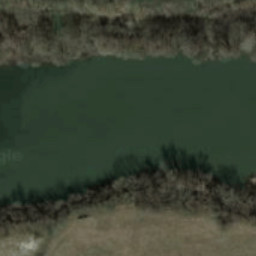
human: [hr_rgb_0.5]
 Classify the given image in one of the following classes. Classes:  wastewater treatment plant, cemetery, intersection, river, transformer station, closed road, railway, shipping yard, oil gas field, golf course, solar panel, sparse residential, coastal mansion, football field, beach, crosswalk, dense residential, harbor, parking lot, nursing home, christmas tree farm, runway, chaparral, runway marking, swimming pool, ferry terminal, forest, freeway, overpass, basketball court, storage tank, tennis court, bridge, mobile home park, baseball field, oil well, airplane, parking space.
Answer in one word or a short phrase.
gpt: river